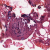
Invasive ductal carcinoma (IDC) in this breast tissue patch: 0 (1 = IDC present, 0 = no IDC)